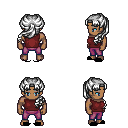
a pixel art fantasy rpg character, male body template, human, dark skin, maroon sleeveless shirt, magenta pants, white princess hairstyle, black slippers, four views (front, back, left, right), 2x2 character sprite sheet, small pixel art, hard edges, no anti-aliasing